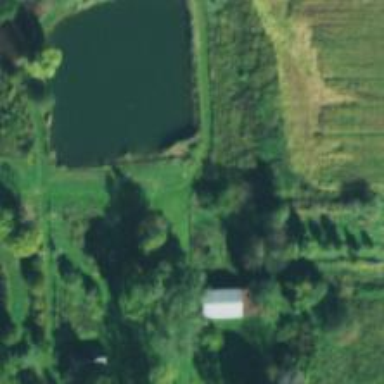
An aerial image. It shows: Pond surrounded by natural water.